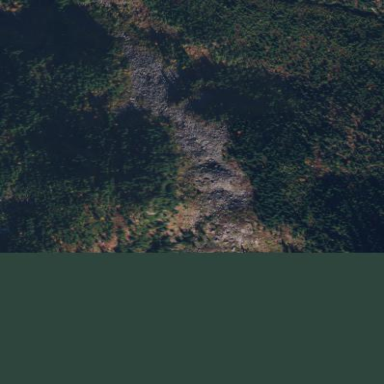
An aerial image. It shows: Natural scree.